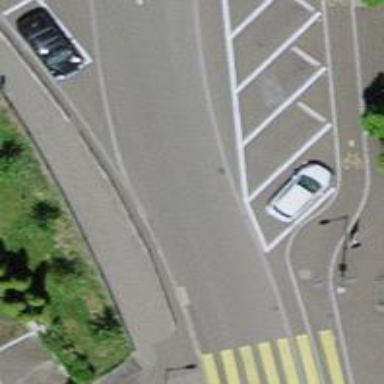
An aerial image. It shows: Tertiary road with asphalt surface. The road has cycle lane on the left side.